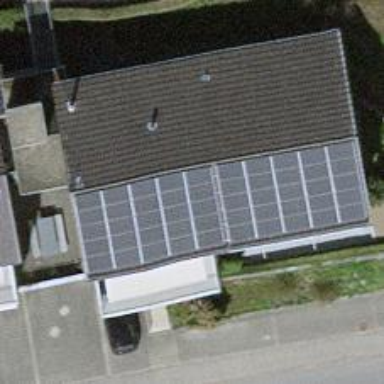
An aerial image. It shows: Solar power generator.